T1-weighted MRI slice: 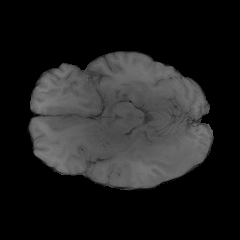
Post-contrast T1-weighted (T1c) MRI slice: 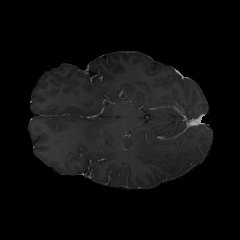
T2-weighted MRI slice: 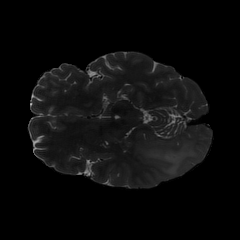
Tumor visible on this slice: yes